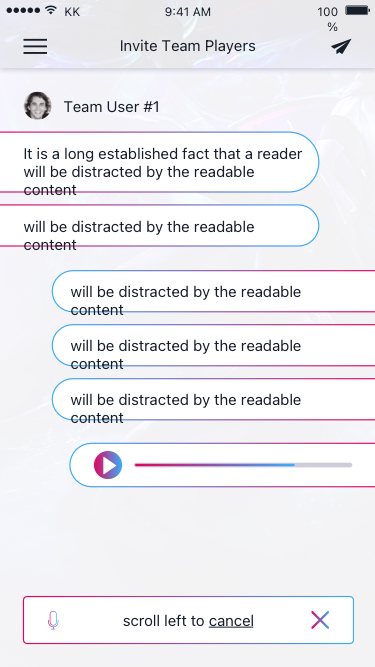
Text in this UI design:
Team User #1
It is a long established fact that a reader will be distracted by the readable content
will be distracted by the readable content
will be distracted by the readable content
will be distracted by the readable content
will be distracted by the readable content
scroll left to cancel
Invite Team Players
9:41 AM
KK
100%